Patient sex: M
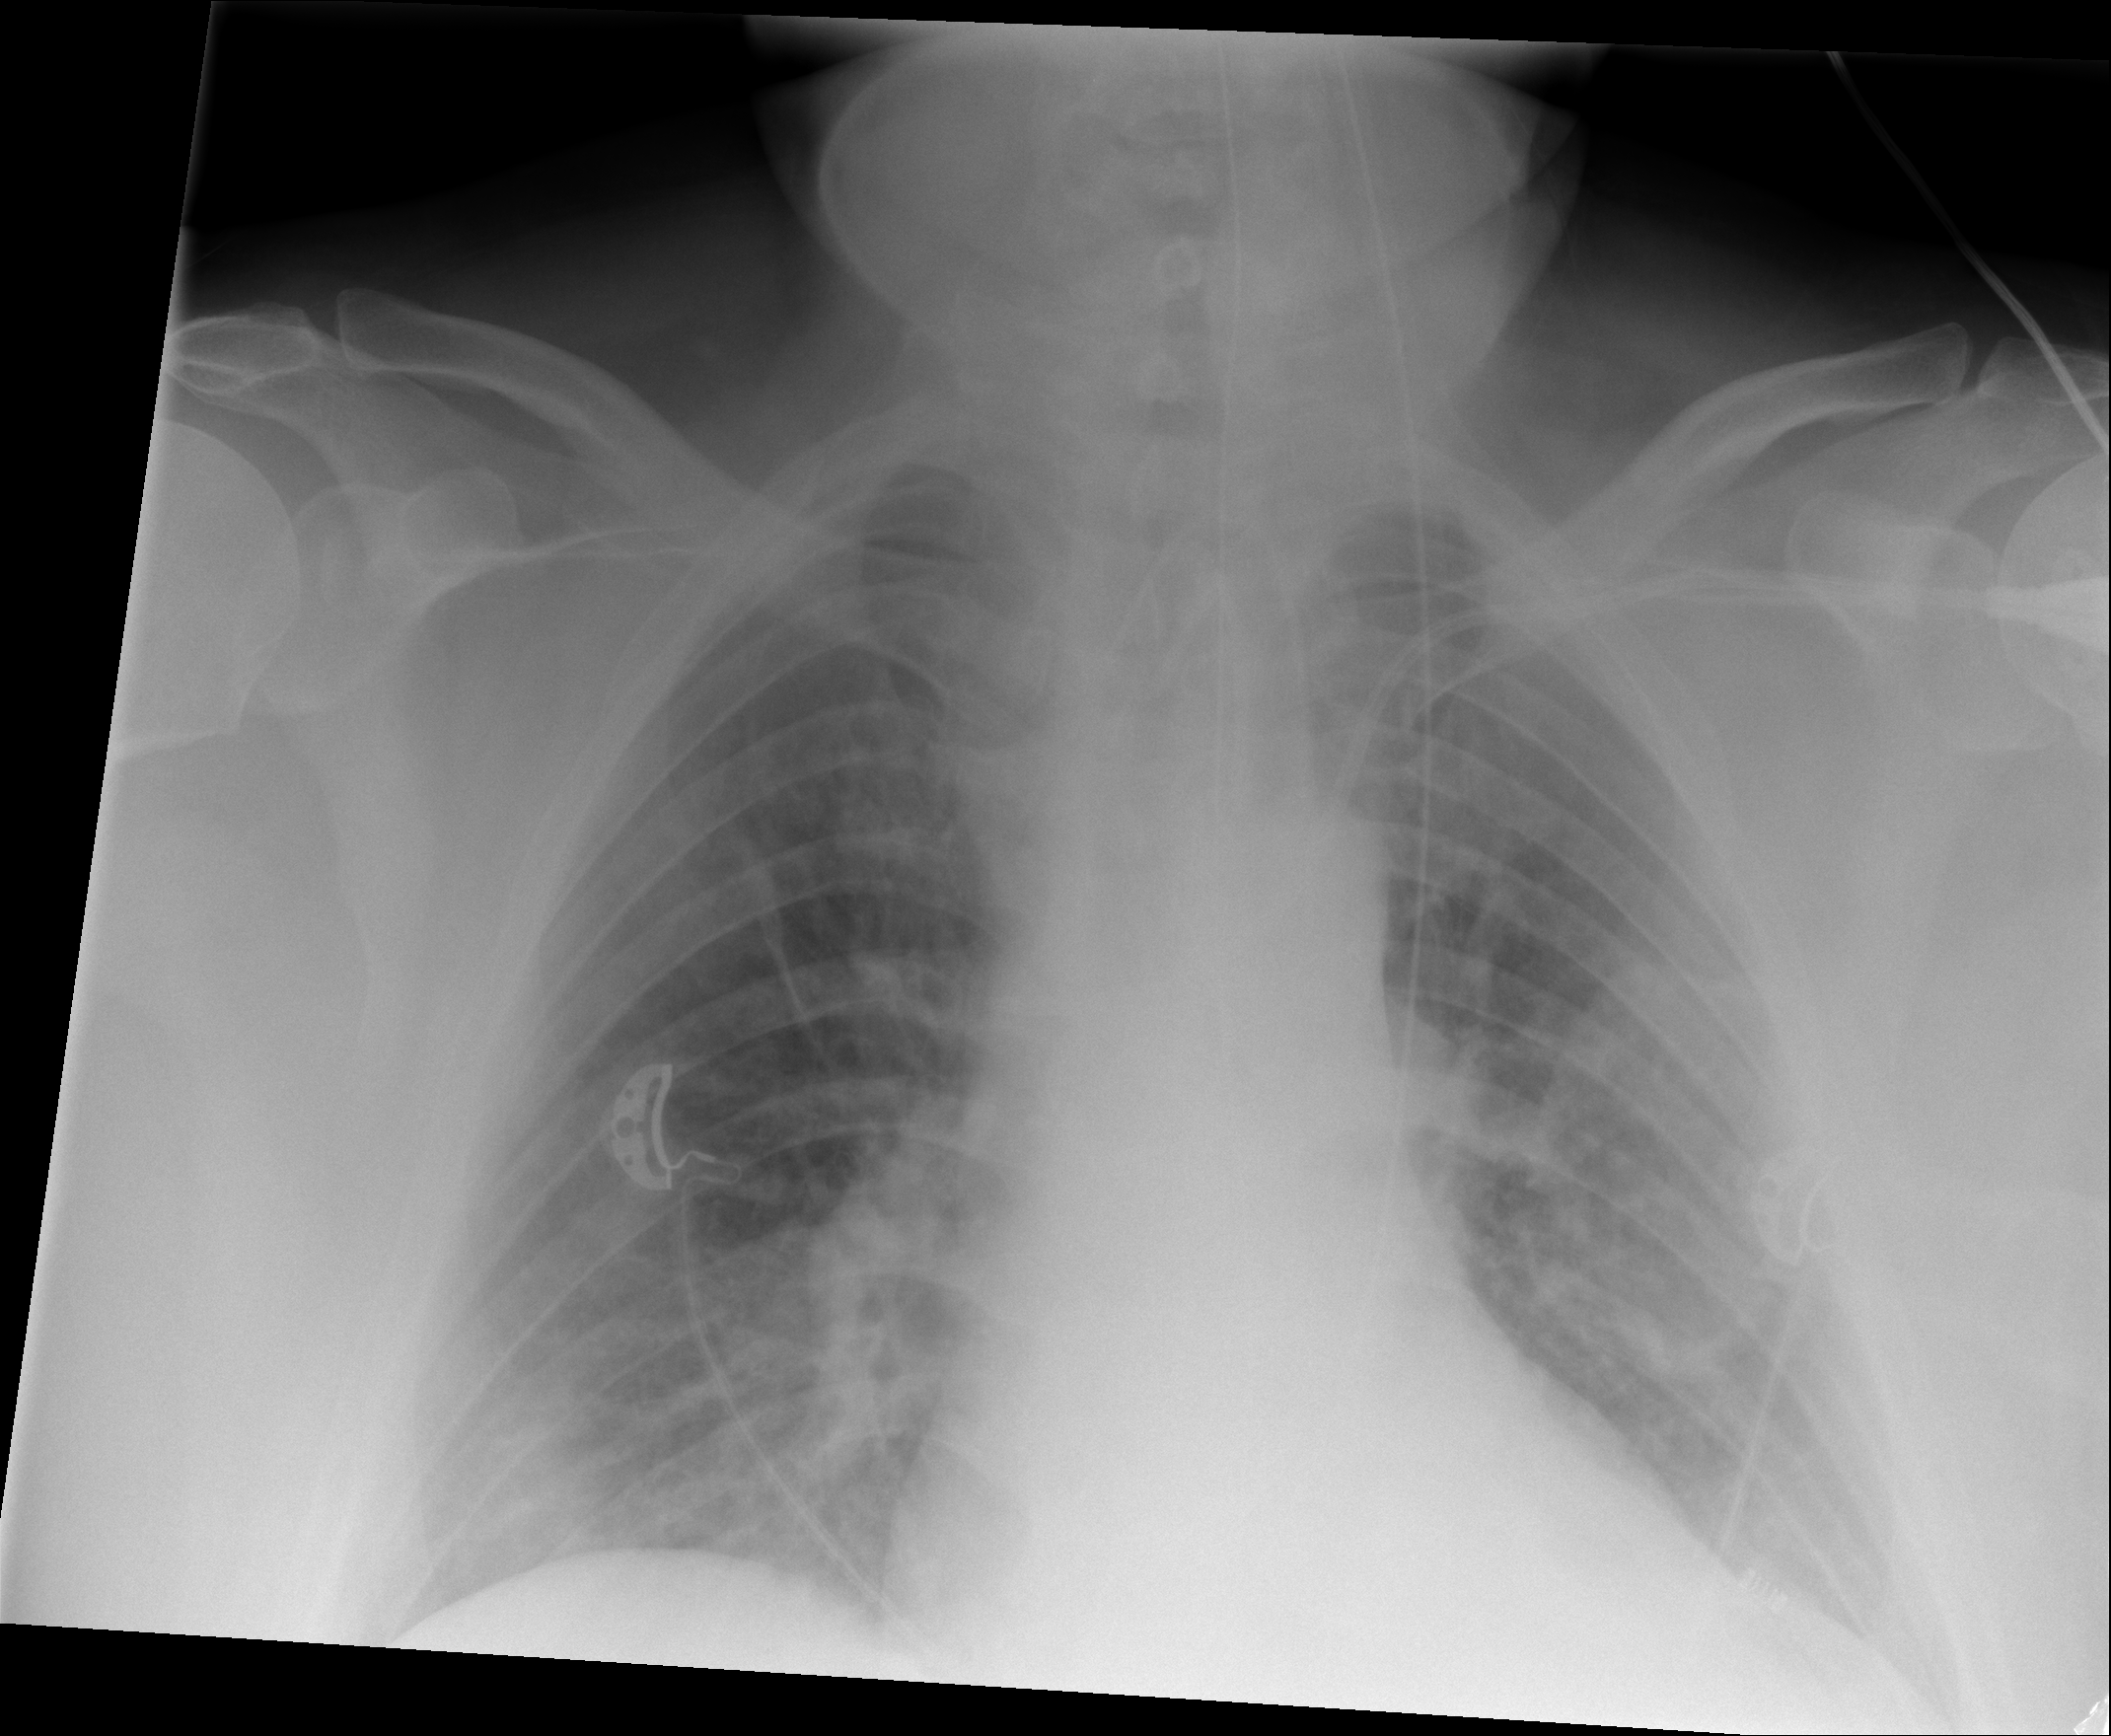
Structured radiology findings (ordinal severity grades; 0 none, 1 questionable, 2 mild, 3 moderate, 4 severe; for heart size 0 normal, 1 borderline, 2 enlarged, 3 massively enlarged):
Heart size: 2
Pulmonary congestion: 1
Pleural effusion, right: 0
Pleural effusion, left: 0
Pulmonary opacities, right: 0
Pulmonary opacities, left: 1
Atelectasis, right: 0
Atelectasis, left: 2